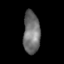
Tissue: skin
Cell type: Others
Senescence score: 0.7733
Nuclear area (px): 693
Mean DAPI intensity: 112.515